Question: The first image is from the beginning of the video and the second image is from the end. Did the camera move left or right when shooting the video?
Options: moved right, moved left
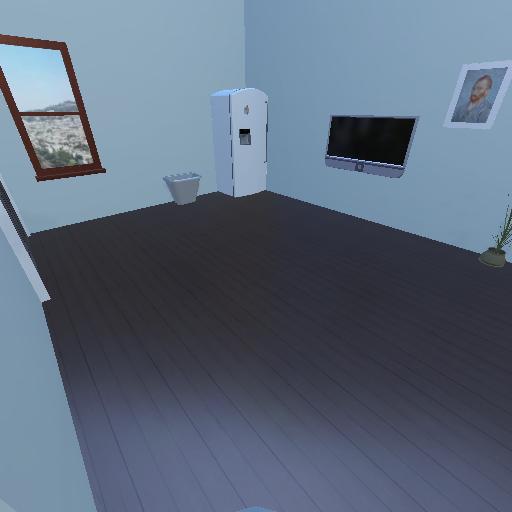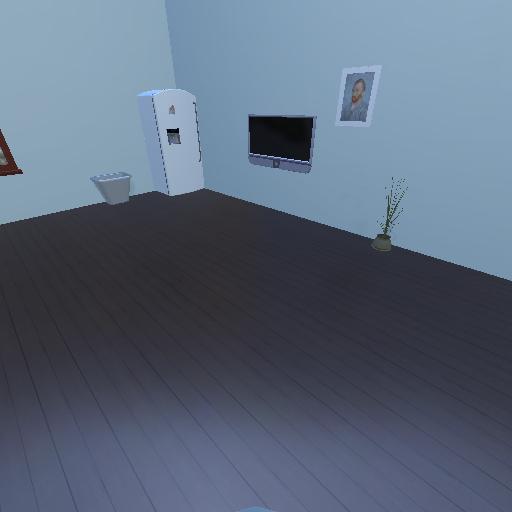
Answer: moved right